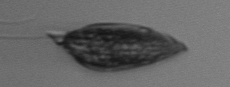
Label: Prorocentrum_micans